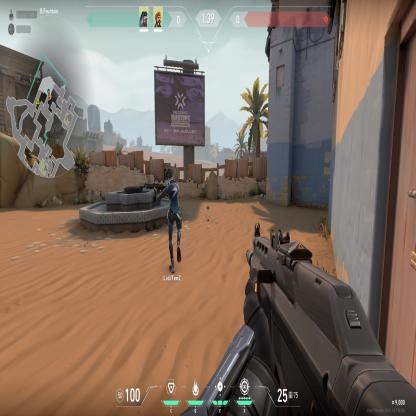
Label: teammate